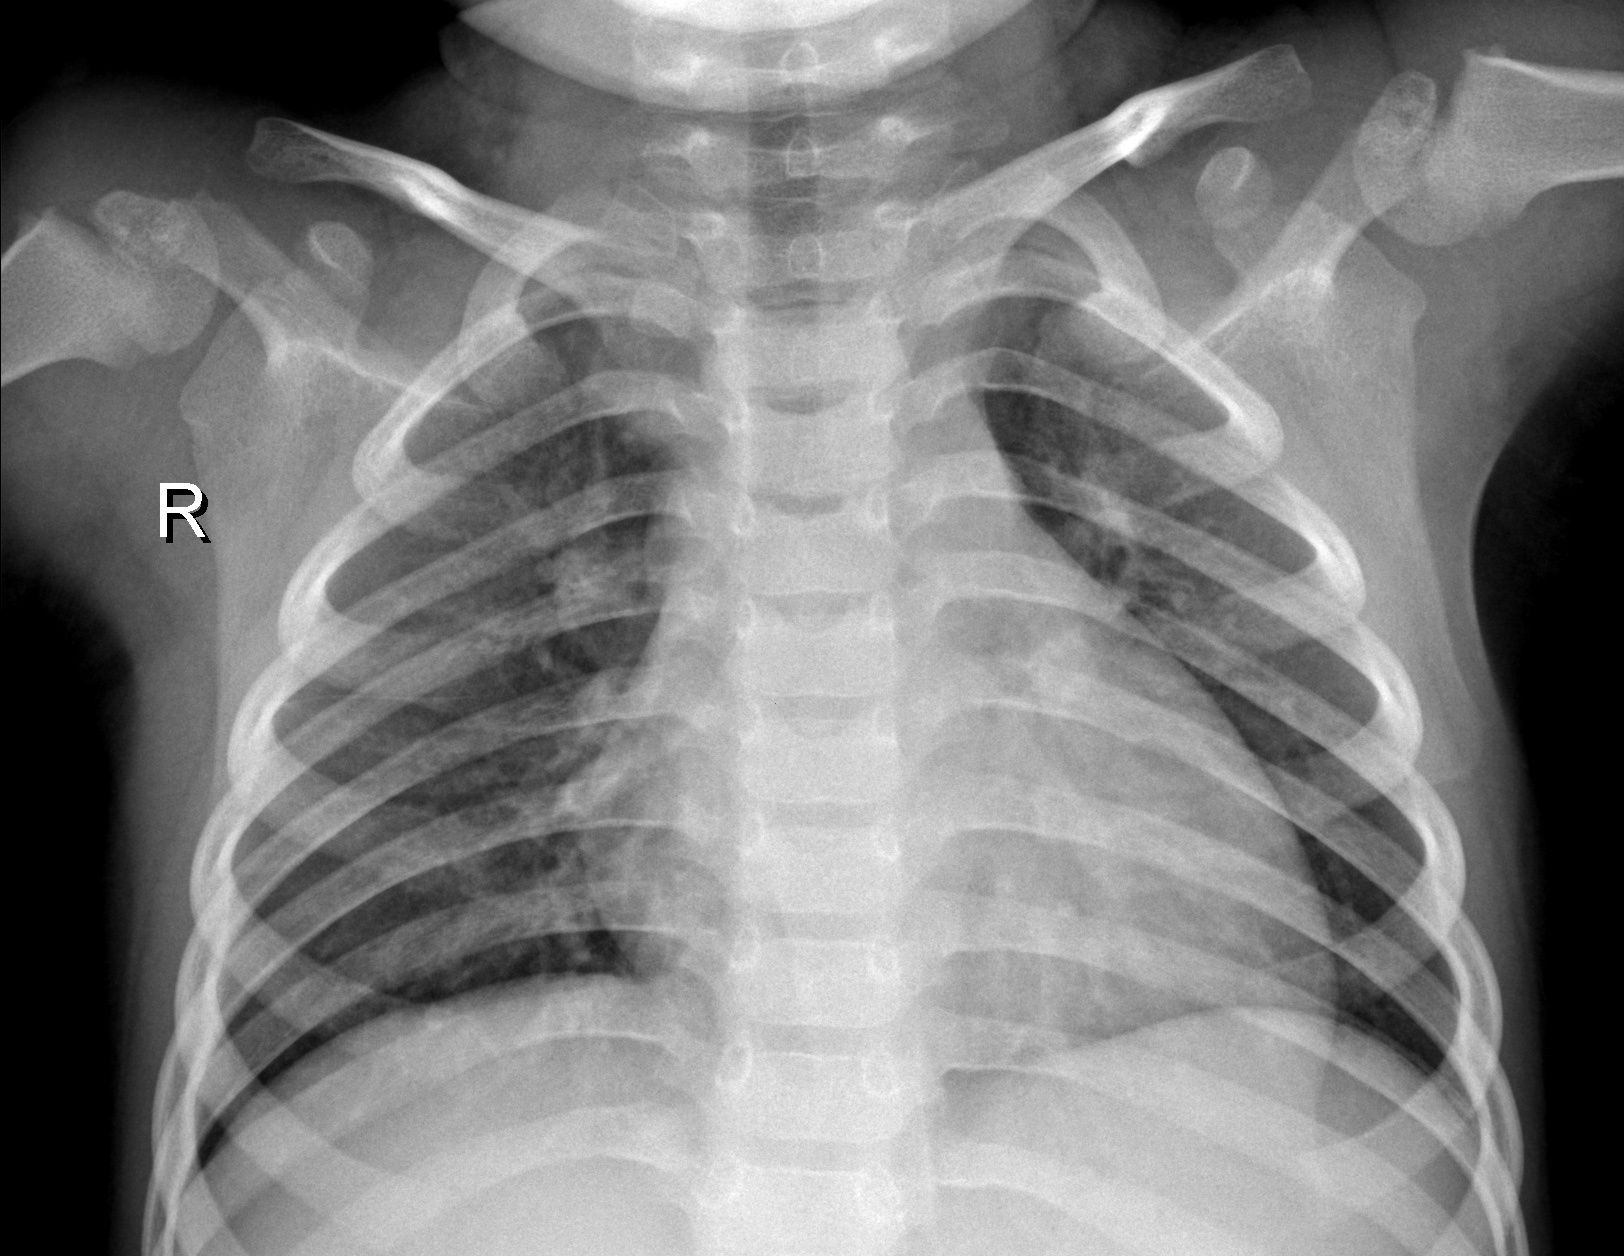
Diagnosis: NORMAL